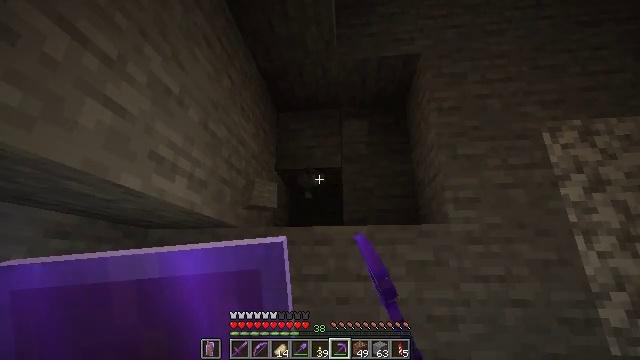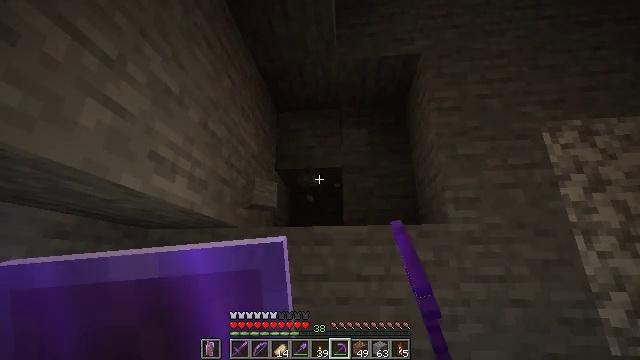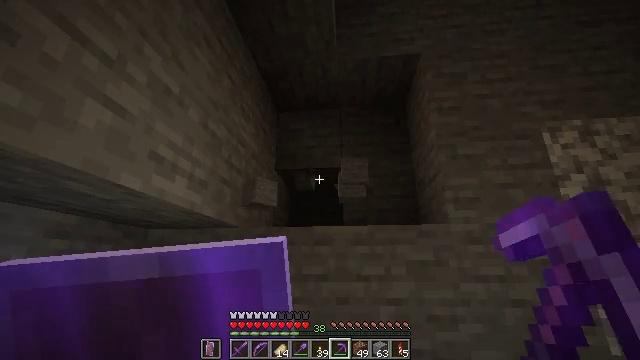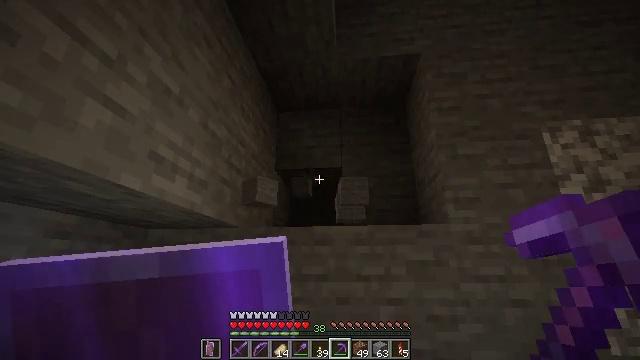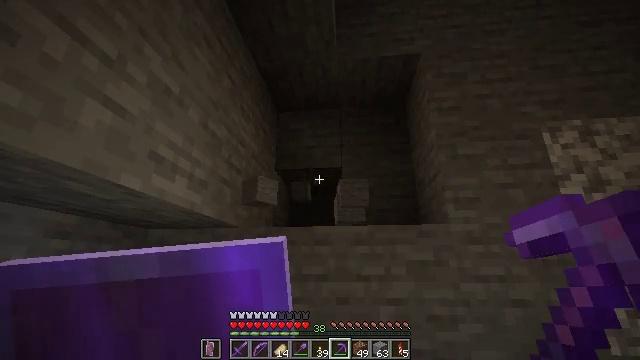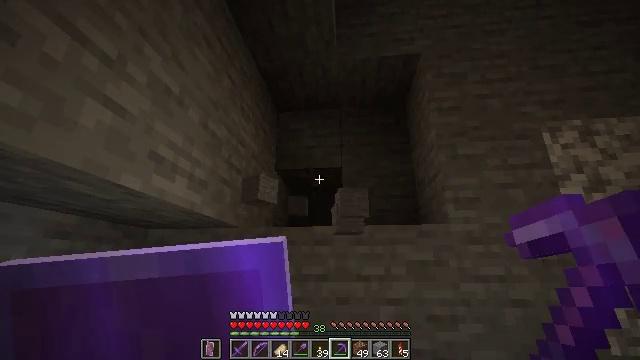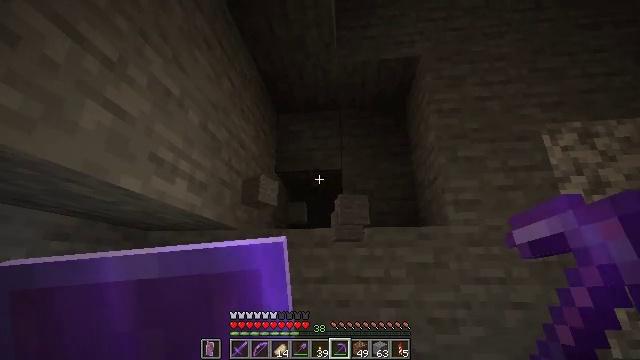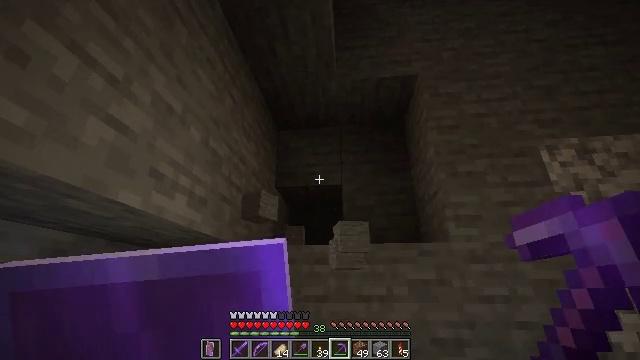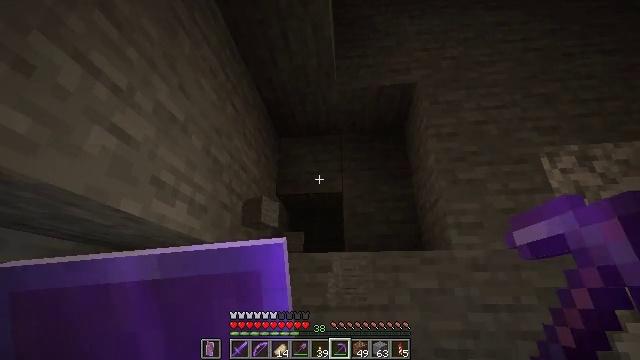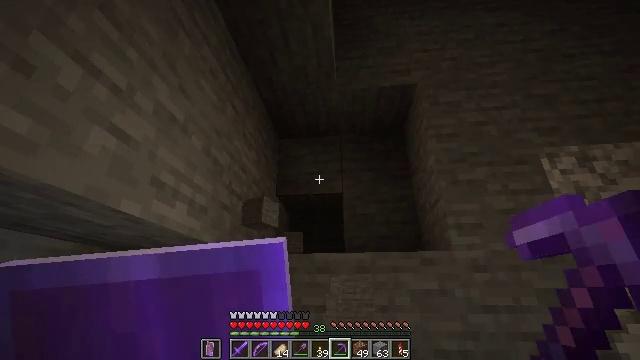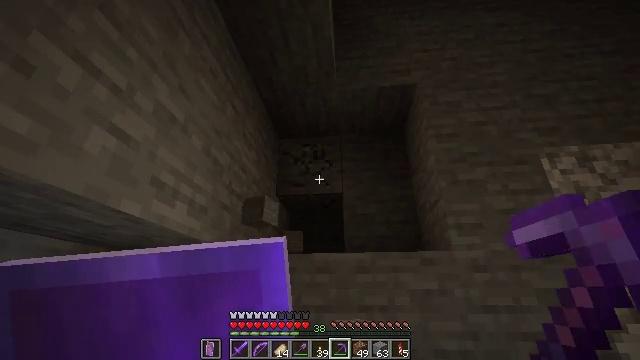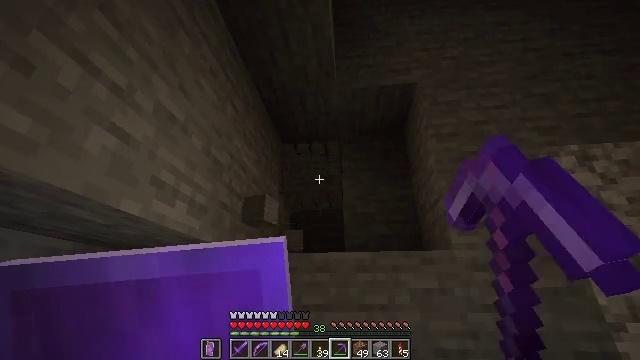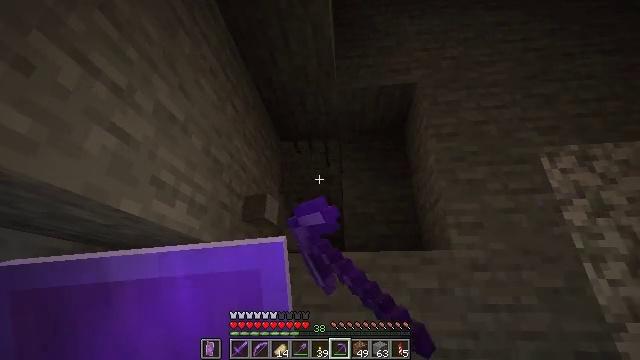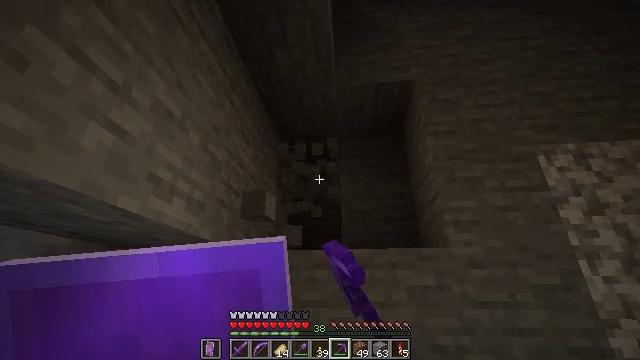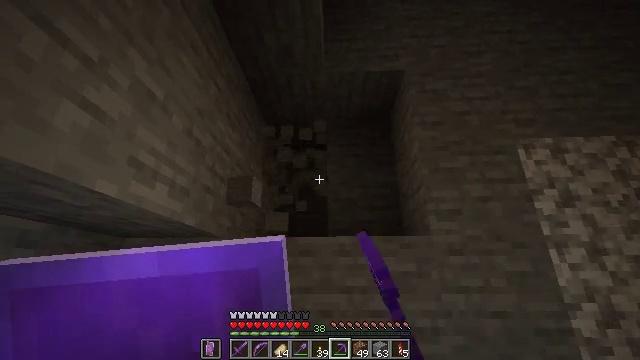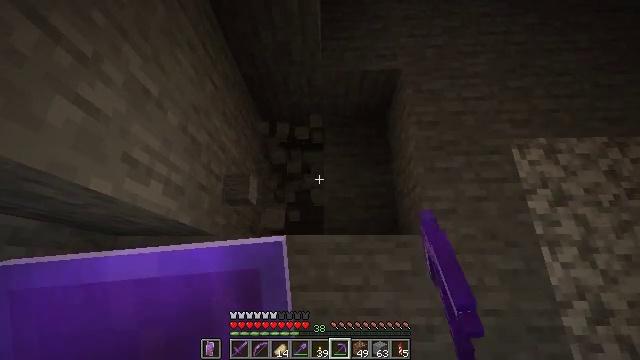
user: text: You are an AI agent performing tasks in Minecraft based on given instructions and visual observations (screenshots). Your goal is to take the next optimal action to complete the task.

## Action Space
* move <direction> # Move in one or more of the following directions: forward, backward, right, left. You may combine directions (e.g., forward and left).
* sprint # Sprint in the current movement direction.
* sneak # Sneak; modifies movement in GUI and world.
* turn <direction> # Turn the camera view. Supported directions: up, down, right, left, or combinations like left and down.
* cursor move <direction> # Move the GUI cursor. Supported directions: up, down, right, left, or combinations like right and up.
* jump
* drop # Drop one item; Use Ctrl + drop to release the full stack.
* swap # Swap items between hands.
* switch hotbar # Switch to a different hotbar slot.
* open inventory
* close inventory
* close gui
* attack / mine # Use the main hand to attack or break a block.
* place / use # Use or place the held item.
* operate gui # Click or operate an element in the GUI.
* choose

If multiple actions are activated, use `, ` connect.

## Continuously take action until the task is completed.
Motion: motion action
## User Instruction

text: Break the stone block.
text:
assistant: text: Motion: no_op
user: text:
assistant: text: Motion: no_op
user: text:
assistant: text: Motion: no_op
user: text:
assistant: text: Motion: no_op
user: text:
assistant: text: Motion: no_op
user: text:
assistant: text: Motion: no_op
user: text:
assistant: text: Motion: turn up
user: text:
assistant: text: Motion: turn up
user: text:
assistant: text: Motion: no_op
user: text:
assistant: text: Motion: attack / mine
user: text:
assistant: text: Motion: attack / mine
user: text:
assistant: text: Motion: attack / mine
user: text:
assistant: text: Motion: attack / mine
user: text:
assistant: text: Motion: turn right and down, attack / mine
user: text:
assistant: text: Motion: attack / mine
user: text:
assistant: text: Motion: attack / mine
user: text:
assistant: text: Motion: attack / mine
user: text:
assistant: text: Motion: attack / mine
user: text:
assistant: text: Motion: turn right, attack / mine
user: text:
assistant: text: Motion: turn right, attack / mine
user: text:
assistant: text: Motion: attack / mine
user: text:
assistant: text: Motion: attack / mine
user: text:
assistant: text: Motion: attack / mine
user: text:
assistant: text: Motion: turn down, attack / mine
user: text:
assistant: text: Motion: turn down, attack / mine
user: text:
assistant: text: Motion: attack / mine
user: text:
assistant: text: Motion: attack / mine
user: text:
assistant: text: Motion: attack / mine
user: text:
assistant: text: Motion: turn up, attack / mine
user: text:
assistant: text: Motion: turn up, attack / mine